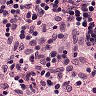
Metastatic tissue present: no